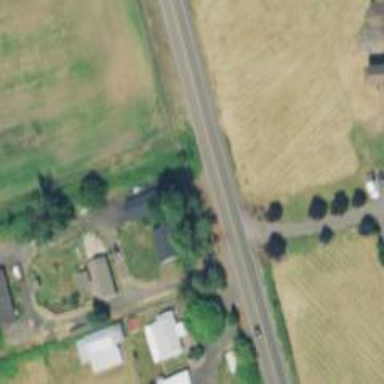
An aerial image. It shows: Driveway leading to service road.